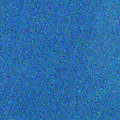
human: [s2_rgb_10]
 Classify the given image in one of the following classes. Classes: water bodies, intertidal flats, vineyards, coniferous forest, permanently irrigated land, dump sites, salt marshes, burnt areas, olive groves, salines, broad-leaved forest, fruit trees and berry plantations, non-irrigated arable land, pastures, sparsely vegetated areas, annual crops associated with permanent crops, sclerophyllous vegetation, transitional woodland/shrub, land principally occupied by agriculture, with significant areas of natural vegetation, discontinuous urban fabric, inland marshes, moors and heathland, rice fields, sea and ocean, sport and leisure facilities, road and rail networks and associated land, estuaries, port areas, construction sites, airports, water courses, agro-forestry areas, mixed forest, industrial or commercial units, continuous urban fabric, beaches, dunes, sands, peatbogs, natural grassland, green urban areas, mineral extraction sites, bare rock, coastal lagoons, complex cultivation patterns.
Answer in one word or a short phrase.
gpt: sea and ocean